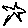
Label: star